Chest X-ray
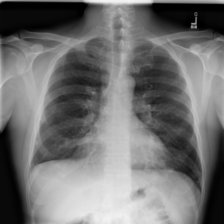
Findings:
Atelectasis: negative
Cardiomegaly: negative
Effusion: negative
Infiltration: negative
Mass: negative
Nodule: positive
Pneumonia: negative
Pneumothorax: negative
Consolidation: negative
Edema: negative
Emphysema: negative
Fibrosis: negative
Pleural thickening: negative
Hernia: negative